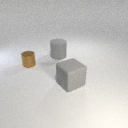
small brown metal cylinder in front of large gray rubber cylinder